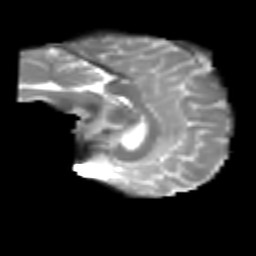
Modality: T2w
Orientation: sagittal
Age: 29
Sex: male
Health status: healthy